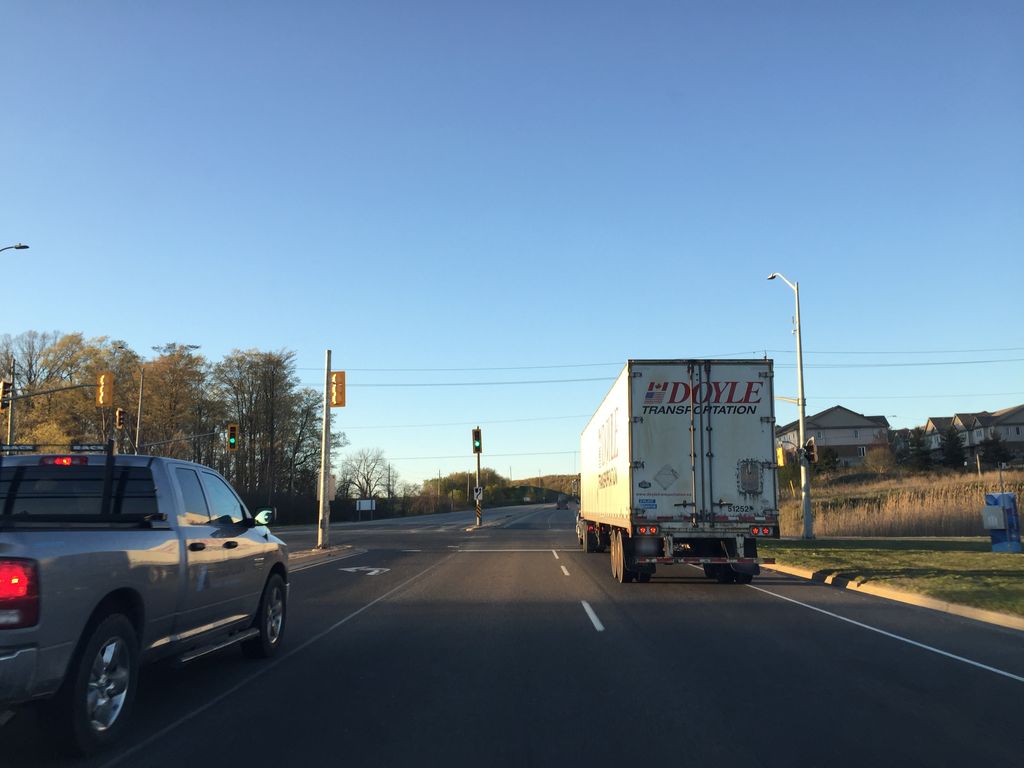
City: kitchener-waterloo